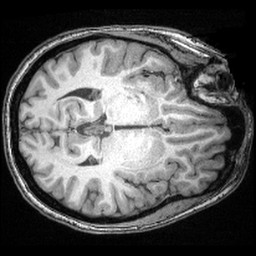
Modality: T1w
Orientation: axial
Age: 24
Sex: female
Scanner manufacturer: siemens
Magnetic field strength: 3 T
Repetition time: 2.4 s
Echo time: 0.00374 s